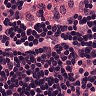
Metastatic tissue present: no